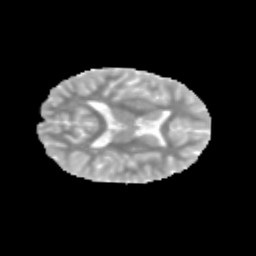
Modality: MD
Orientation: axial
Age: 12
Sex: male
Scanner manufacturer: siemens
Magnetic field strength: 3 T
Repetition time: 3.8 s
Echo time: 0.07 s